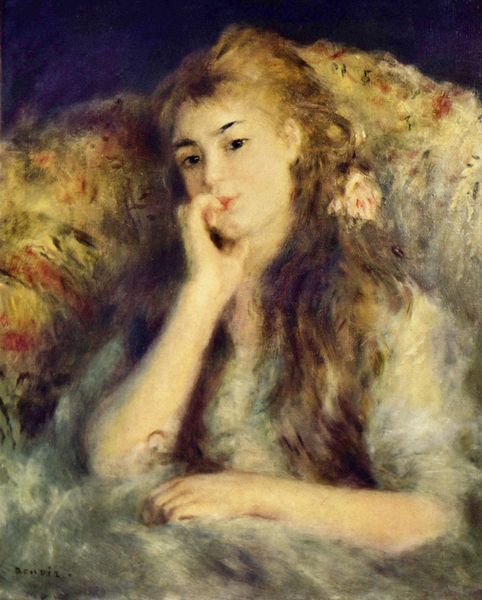
Titel: Mädchen in Gedanken
Künstler: Pierre Auguste Renoir
Standort: London
Institution: Collection British Government
Schlagwörter: blau, dunkel, gemälde, hand, haut, himmel, kopf, körper, weiß, gelb, impressionismus, mädchen, ocker, sitzen, auguste renoir, blume, blumen, braun, bunt, daumen, degas, finger, frankreich, frau, frisur, grau, haar, hell, hintergrund, kleid, mund, nase, ohr, orange, paris, pastell, renoir, schwarz, stirn, stuhl, türkis, blick, blüte, blüten, dame, rose, rot, schleier, muster, ornament, blond, jung, wand, arm, arme, augen, blass, faru, gesicht, kleidung, lang, pelz, bildnis, blicken, hals, hände, portrait, porträt, rückenlehne, signatur, öl, einsamkeit, auge, haare, lange haare, sessel, sitzend, stoff, adel, decke, nachthemd, saum, tänzerin, augenbrauen, brünett, kinn, lippen, locken, poträt, rosa, schön, zart, klar, wangen, sofa, lasziv, liegen, sitz, balett, ballett, tutu, tüll, warm, farbe, violett, barun, edgar, französisch, ölgemälde, kissen, bezug, duktus, hair, jugendstil, lady, spielen, zopf, impressionistisch, monet, grübchen, brauen, angelehnt, manet, muse, bed, bett, nachdenklich, rüschen, verträumt, gedanken, oberkörper, unscharf, zierlich, pink, offen, krank, denken, blumenmuster, jugend, traum, auguste, tupfen, stof, rauchig, sommerkleid, pupille, halbfigurig, verschwommen, versunken, fingernägel, malerisch, unterarm, romantisch, lust, müde, noble, garderobe, femme, weich, mucha, main, portait, ingres, okker, ballkleid, jugendlich, unschuld, blod, fille, nachtkleid, weisses kleid, träumerisch, aufwachen, langes haar, langhaarig, böumen, unterarme, duftig, träumend, lutschen, muss, kauen, krak, pierre auguste renoir, schleierstoff, sanfte lippen, lmädchen, hbunt, lul, verräumte schönheit